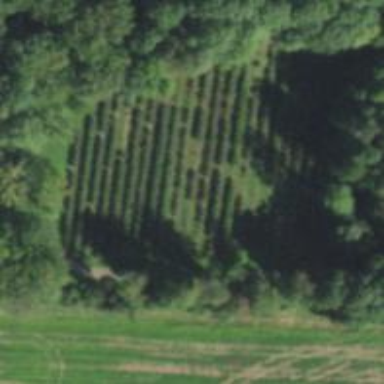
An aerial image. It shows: Farmland with blueberry crops.